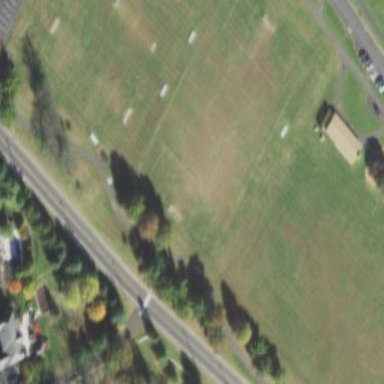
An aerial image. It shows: Soccer pitch for outdoor sports and leisure activities.